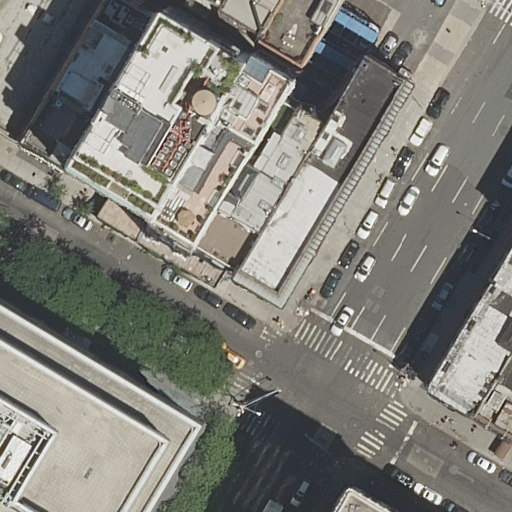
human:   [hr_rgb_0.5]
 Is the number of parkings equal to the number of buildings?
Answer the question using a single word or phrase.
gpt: no

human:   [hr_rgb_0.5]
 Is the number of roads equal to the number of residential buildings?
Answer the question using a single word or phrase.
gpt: no

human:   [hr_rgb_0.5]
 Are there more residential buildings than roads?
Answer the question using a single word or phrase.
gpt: yes

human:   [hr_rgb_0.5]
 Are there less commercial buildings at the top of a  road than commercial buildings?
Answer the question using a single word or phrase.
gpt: no

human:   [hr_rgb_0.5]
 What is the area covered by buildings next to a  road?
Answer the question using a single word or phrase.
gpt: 5416m2

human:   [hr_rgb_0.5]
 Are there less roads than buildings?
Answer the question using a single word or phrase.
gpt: yes

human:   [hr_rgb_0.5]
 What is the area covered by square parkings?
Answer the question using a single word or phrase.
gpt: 0m2

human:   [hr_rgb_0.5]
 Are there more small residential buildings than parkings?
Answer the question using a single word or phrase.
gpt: no

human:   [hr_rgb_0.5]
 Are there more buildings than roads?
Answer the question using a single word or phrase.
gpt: yes

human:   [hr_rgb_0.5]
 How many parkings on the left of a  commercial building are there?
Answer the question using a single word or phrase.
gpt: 0

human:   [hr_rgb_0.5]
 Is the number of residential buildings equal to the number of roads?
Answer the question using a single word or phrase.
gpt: no

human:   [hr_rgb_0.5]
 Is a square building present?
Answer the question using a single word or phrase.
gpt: no

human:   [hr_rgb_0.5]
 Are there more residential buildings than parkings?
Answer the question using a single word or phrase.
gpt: yes

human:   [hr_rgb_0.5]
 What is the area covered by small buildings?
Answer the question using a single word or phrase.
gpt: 4m2

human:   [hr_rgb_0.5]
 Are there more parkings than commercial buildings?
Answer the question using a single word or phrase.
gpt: yes

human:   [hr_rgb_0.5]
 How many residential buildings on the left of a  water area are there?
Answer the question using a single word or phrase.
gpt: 0

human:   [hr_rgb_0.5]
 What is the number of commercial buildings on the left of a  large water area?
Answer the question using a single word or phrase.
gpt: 0

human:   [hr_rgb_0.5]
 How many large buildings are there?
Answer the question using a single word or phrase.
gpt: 3

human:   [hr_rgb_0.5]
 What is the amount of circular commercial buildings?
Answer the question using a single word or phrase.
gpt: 0

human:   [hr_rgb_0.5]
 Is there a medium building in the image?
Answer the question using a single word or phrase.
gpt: yes

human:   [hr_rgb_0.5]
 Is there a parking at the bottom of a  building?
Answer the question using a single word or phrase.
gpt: yes

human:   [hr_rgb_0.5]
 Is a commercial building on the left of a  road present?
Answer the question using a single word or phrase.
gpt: no

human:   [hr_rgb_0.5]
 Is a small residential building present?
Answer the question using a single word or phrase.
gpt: yes

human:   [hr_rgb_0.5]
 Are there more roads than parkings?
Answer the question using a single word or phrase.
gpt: yes

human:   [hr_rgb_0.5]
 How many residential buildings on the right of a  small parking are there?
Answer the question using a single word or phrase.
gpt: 0

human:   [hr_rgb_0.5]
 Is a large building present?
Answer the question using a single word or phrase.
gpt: yes

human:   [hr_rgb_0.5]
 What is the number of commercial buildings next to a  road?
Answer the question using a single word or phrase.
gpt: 0

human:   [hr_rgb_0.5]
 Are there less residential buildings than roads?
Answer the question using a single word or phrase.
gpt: no

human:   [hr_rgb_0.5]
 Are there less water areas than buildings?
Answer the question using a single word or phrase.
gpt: yes

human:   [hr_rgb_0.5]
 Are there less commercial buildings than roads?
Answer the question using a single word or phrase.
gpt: yes

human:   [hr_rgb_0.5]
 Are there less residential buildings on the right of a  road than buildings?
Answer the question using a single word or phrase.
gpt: yes

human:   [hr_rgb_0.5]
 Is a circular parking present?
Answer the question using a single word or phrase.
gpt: no

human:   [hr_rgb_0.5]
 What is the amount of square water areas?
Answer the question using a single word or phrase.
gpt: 0

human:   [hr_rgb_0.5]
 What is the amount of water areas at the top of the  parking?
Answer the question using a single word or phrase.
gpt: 0

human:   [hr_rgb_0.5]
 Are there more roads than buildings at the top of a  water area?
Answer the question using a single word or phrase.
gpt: yes

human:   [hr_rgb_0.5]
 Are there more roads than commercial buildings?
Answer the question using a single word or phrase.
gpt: yes